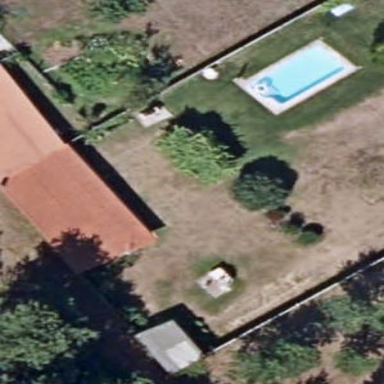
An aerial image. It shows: Simple and straightforward house.